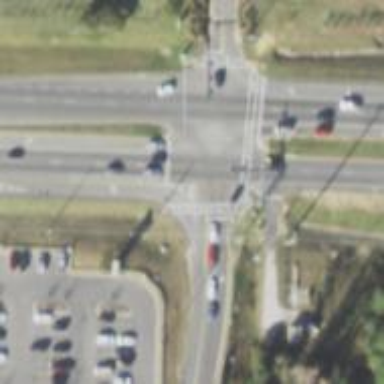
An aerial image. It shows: Marked crossing on the road.